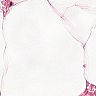
Metastatic tissue present: no